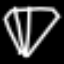
Label: diamond